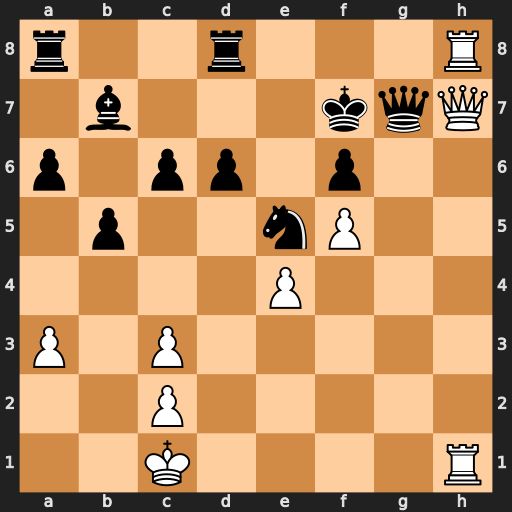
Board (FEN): r2r3R/1b3kqQ/p1pp1p2/1p2nP2/4P3/P1P5/2P5/2K4R
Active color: w
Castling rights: -
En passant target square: -
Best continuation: Qxg7+ Kxg7 R1h7#